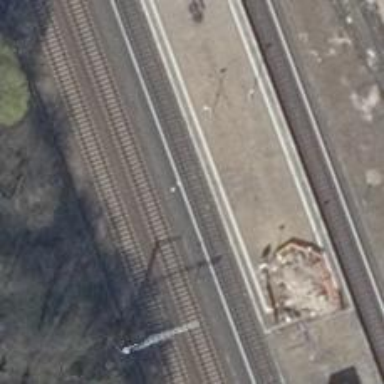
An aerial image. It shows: Light rail stop with public transport stop position along the railway.